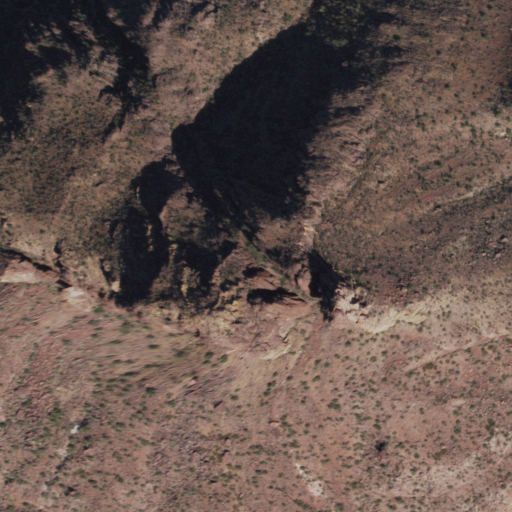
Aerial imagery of mountain in Arizona named Sand Tank Peak containing only shrub